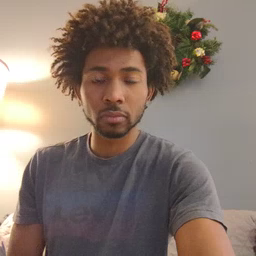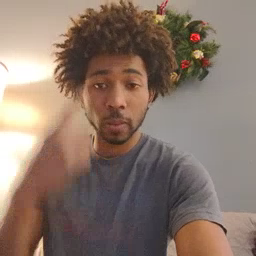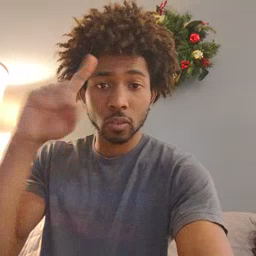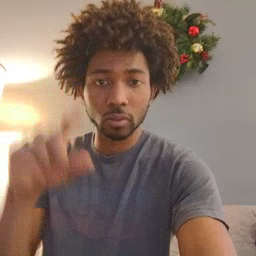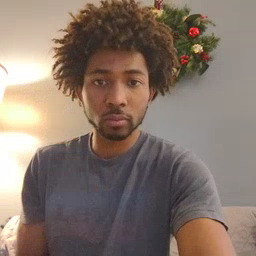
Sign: for